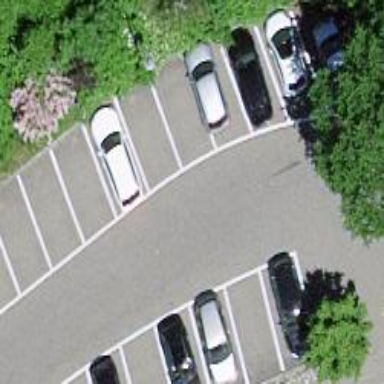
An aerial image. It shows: Road serving as parking aisle.